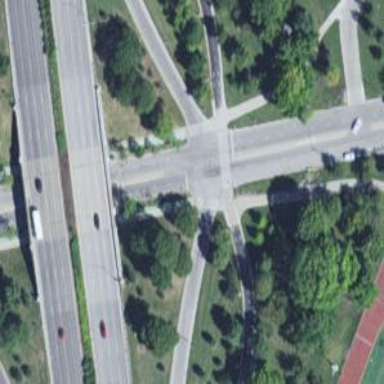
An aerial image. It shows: Uncontrolled crossing at the intersection of cycleway and road.